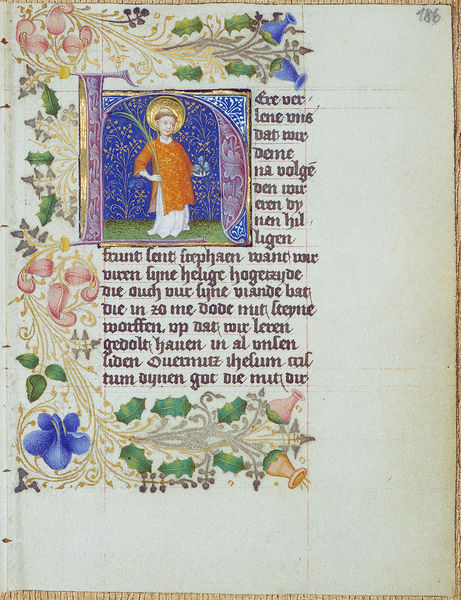
Titel: Lochner-Gebetsbuch
Künstler: Stefan Lochner
Institution: Darmstadt, Universitäts- und Landesbibliothek
Schlagwörter: blau, blätter, mann, grün, blumen, bunt, orange, blüten, rot, ornament, rahmen, gold, blatt, girlande, ranken, schrift, floral, ornamente, deutsch, palmwedel, buch, seite, text, buchstaben, initiale, pergament, palmzweig, heiligenschein, mittelalter, mönch, heiliger, heilig, lettern, altdeutsch, handschrift, latein, buchmalerei, versalie, manuskript, palmenzweig, schriftspiegel, mittelhochdeutsch, ornamenik, 186